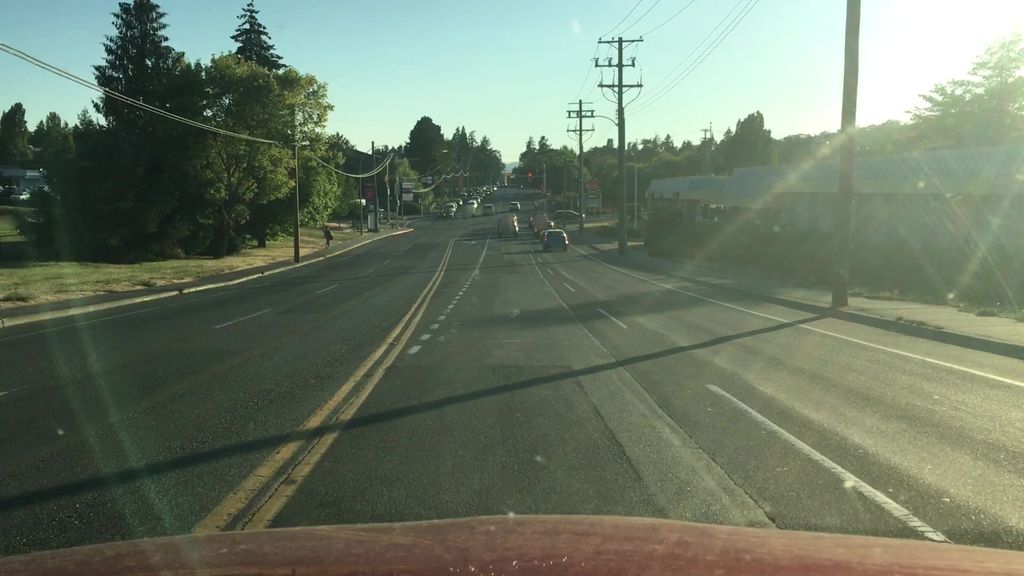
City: victoria